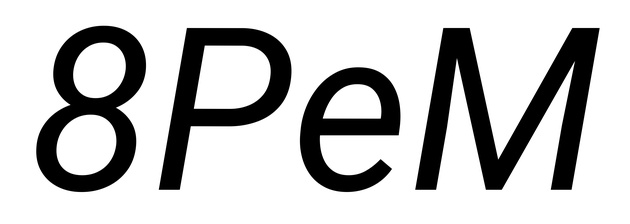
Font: Roboto-Italic_Italic